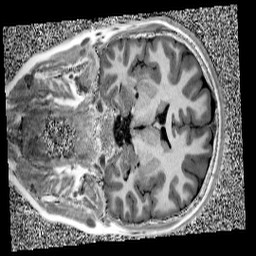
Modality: UNIT1
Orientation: coronal
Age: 10
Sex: male
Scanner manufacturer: siemens
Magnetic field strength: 3 T
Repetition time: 4 s
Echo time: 0.00303 s